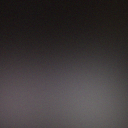
Screen state: off